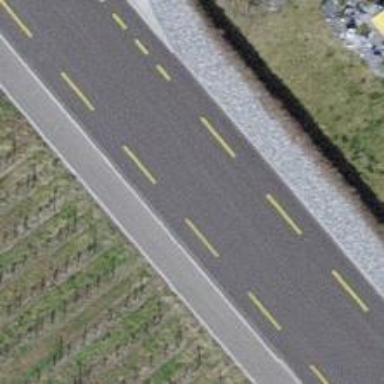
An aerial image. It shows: Secondary road with shared lane for cyclists.